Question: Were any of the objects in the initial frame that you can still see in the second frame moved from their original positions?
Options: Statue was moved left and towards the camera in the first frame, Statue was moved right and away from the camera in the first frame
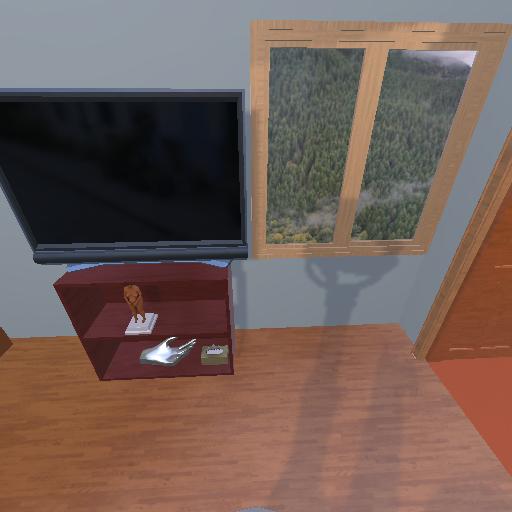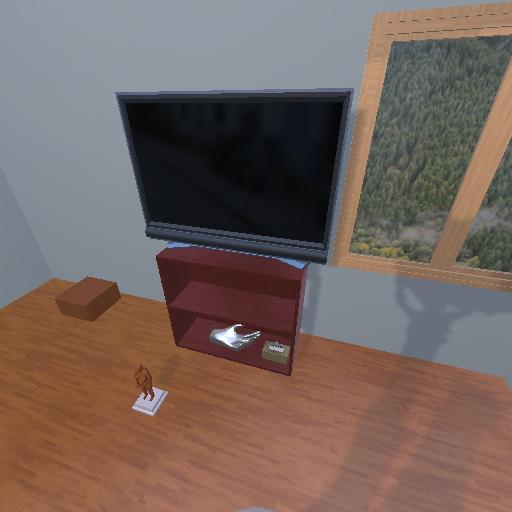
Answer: Statue was moved left and towards the camera in the first frame